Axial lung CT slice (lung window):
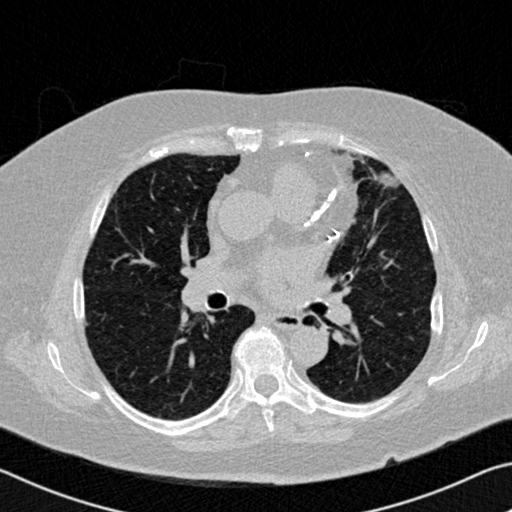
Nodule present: no